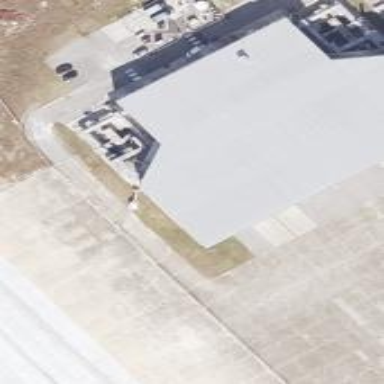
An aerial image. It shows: Hangar located at airport.